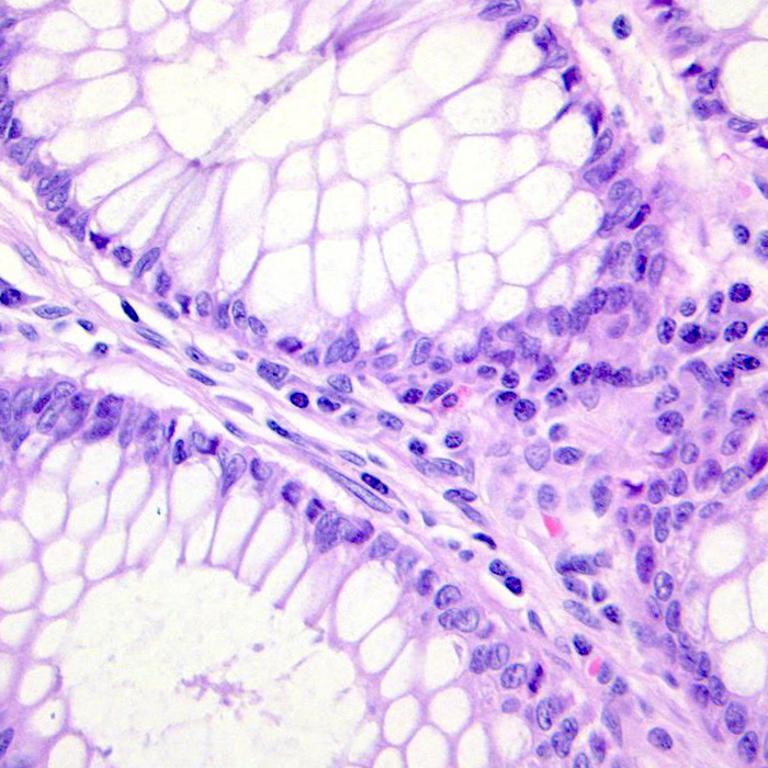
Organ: colon
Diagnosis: benign